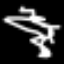
Label: squiggle